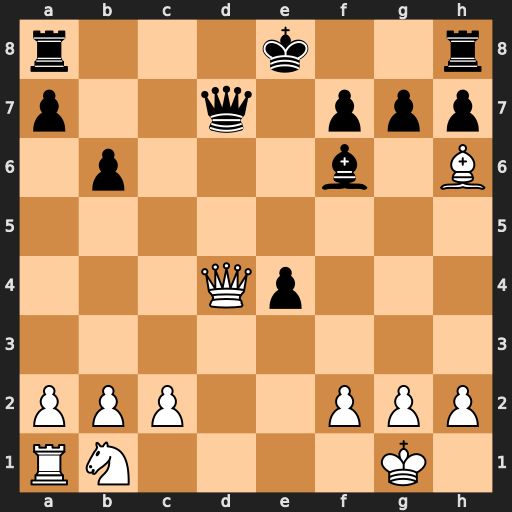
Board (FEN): r3k2r/p2q1ppp/1p3b1B/8/3Qp3/8/PPP2PPP/RN4K1
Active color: w
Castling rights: kq
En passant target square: -
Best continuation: Qxe4+ Kf8 Qxa8+ Qe8 Qxe8+